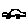
Label: car